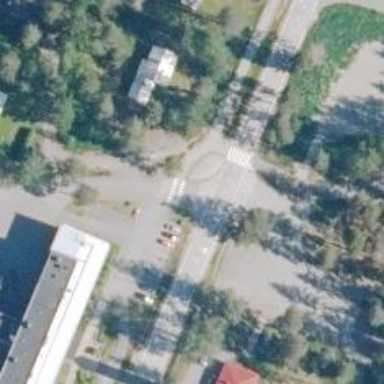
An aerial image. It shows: Marked road crossing.